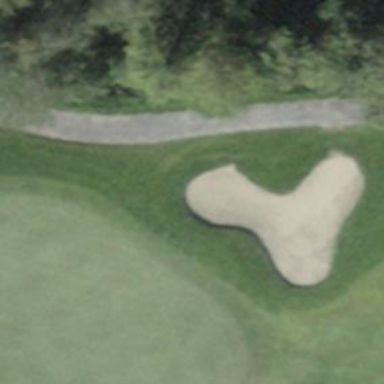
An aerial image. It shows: Golf bunker filled with natural sand.